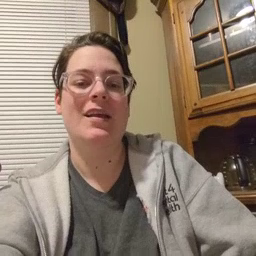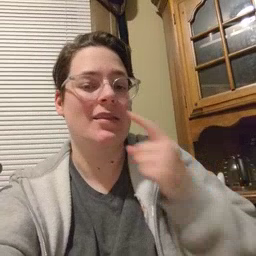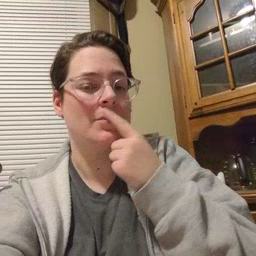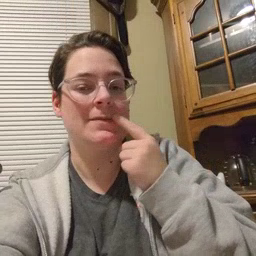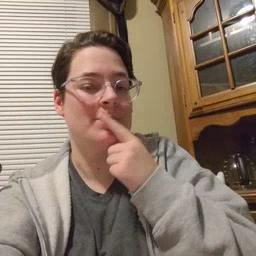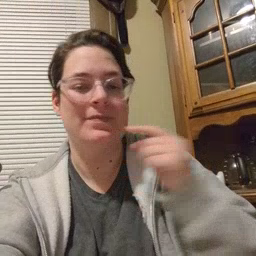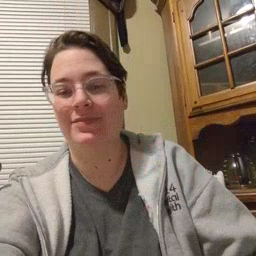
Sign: lips